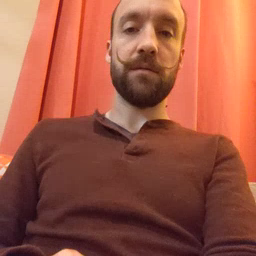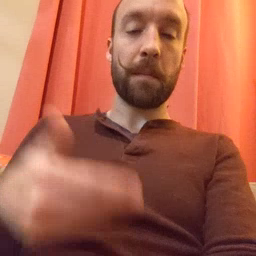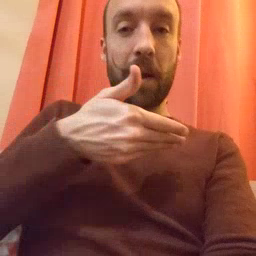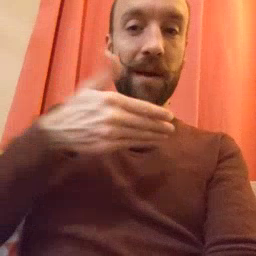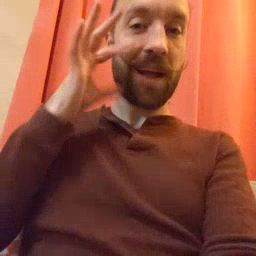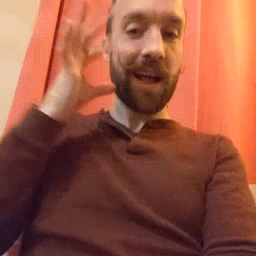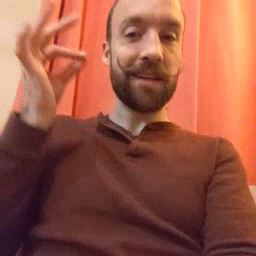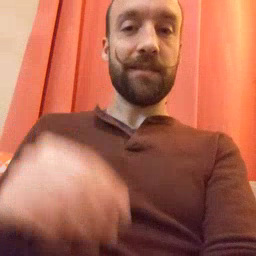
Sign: kitty